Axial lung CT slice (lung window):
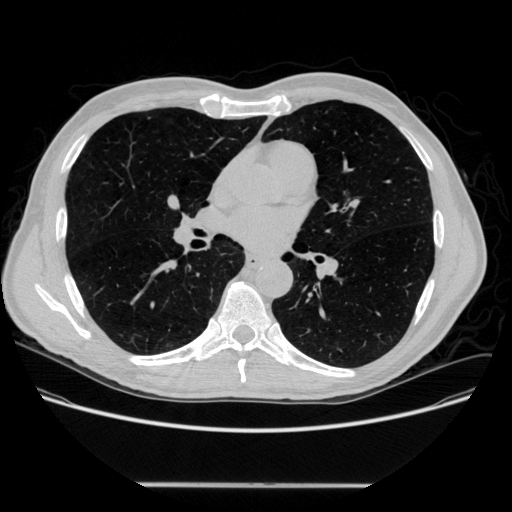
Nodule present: no